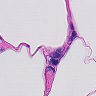
Metastatic tissue present: no